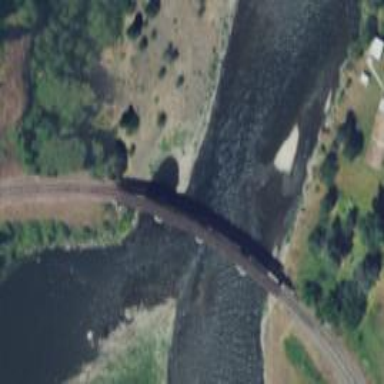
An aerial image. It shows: There is bridge in the image.